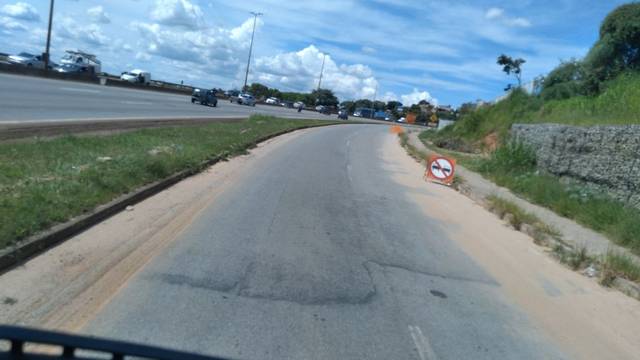
Region: Brazil
Coordinates: -19.911, -43.994